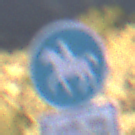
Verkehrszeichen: Reitweg
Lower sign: BesondereFahrzeugeUndTransportgueter8
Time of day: SunriseSunset
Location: Outdoor (Nature)
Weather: Clear
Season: NotSpecified
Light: Natural